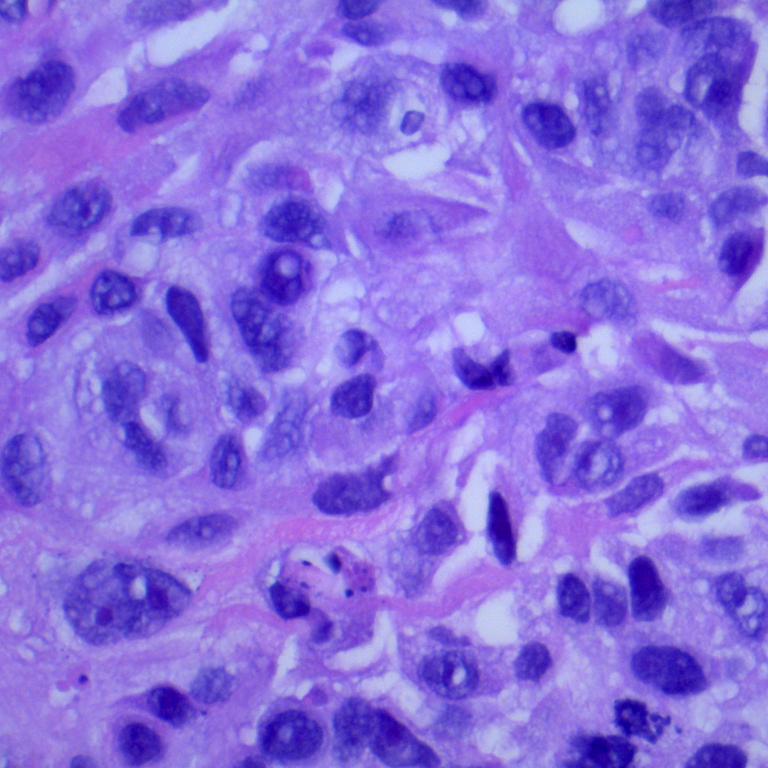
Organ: lung
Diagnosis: squamous carcinomas